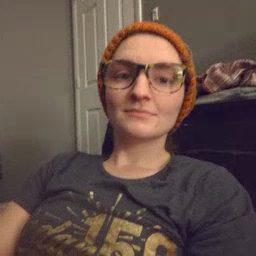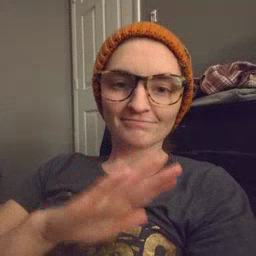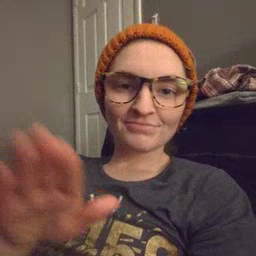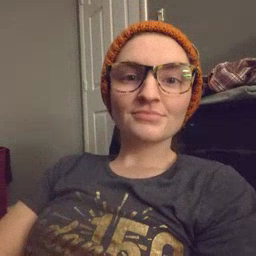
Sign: clean